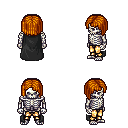
a pixel art fantasy rpg character, male body template, skeleton, black cape, gold greaves, dark blonde pageboy hairstyle, four views (front, back, left, right), 2x2 character sprite sheet, small pixel art, hard edges, no anti-aliasing